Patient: sex M, age 65
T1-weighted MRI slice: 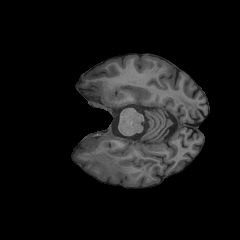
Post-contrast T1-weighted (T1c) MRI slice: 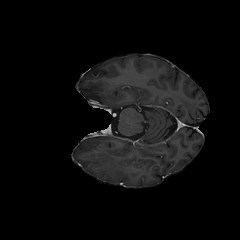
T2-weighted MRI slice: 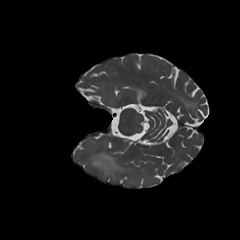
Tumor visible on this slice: yes
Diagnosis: Astrocytoma, IDH-mutant
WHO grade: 2